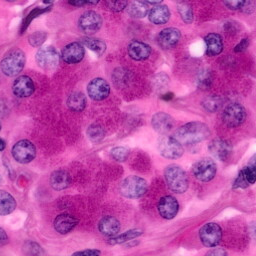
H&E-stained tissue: Pancreatic